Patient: sex M, age 38
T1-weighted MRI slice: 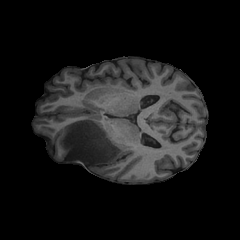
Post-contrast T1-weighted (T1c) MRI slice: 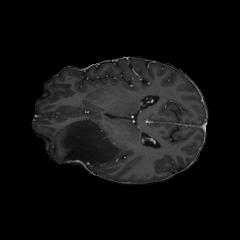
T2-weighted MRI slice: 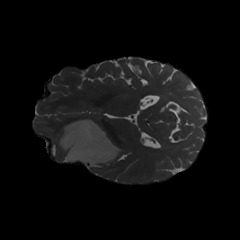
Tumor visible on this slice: yes
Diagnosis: Astrocytoma, IDH-mutant
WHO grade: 3